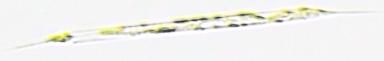
Label: Rhizosolenia